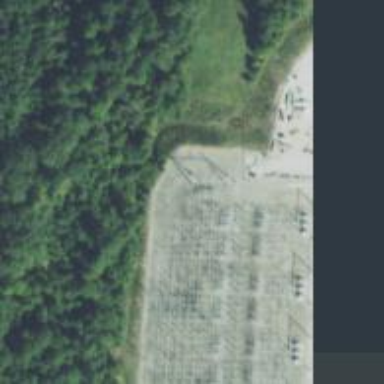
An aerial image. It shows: Switch used for power control.